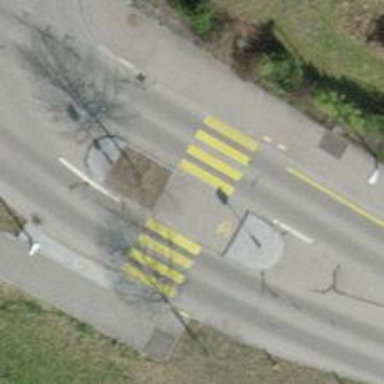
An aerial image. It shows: Asphalt footway with marked crossing that includes pedestrian island.